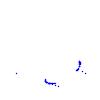
Particle: proton